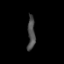
Tissue: prostate
Cell type: Myeloid cells
Senescence score: 0.3143
Nuclear area (px): 250
Mean DAPI intensity: 75.512